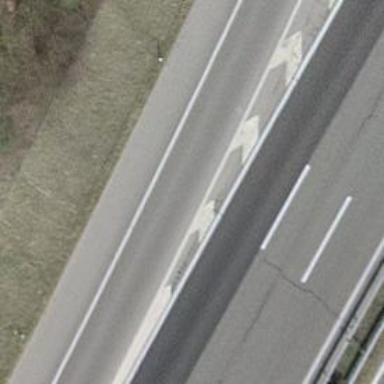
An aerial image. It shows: Road with "give way" sign.